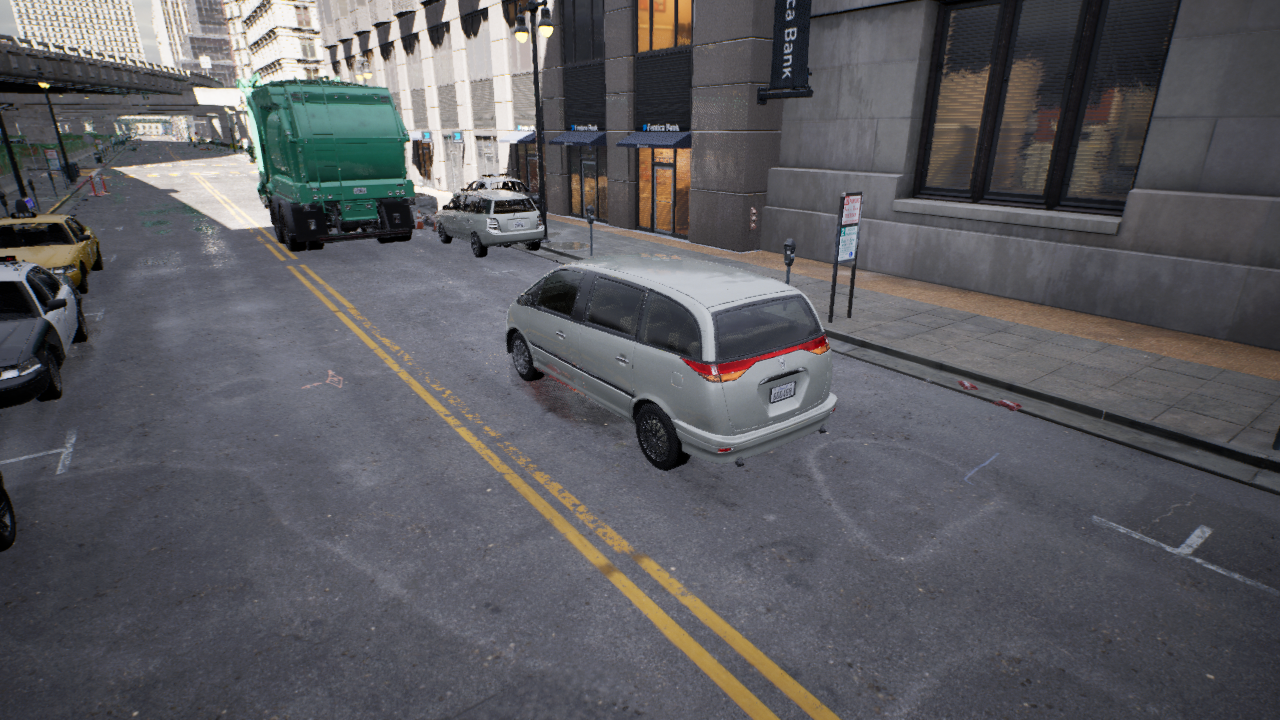
Venue: downtown
Lighting: clear day
Vehicle rig: minivan